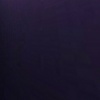
Label: space